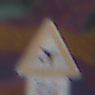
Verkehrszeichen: FlugbetriebLinks
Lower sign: ZeitangabenMitBeschraenkungAufWochentage2
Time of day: Midday
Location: Roofed (Special)
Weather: Overcast
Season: NotSpecified
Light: Natural